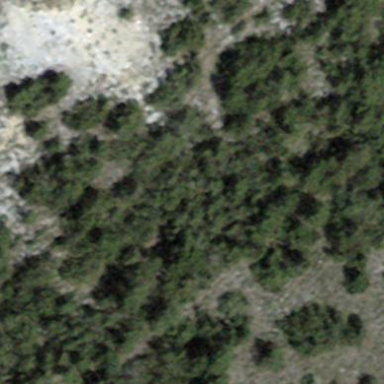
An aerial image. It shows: Patch of scrub vegetation.